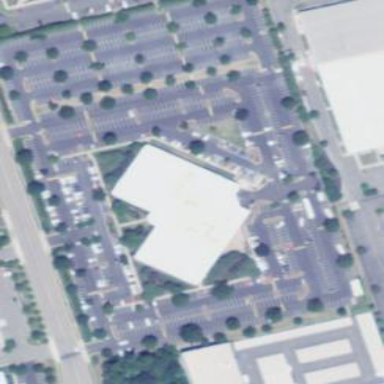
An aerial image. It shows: Building.